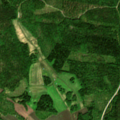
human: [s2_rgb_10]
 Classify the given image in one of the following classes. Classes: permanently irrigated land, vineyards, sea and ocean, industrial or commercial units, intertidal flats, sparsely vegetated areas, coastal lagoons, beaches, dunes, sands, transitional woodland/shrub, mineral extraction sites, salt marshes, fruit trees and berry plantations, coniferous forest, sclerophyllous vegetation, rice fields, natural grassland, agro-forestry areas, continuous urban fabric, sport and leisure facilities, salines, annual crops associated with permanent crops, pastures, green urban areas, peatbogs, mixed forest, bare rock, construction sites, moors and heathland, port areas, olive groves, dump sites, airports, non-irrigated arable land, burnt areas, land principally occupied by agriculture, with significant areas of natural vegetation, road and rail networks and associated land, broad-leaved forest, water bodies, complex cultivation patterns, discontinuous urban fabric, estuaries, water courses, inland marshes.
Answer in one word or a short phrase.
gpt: non-irrigated arable land, land principally occupied by agriculture, with significant areas of natural vegetation, mixed forest, transitional woodland/shrub